Field crop: tomato
Growth stage: 1
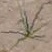
Species: cyperus